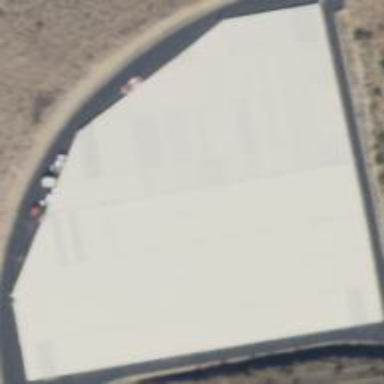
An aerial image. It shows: Storage tank building known as covered reservoir.